Field crop: maize
Growth stage: 2
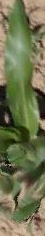
Species: maize